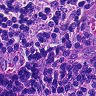
Metastatic tissue present: no